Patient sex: F
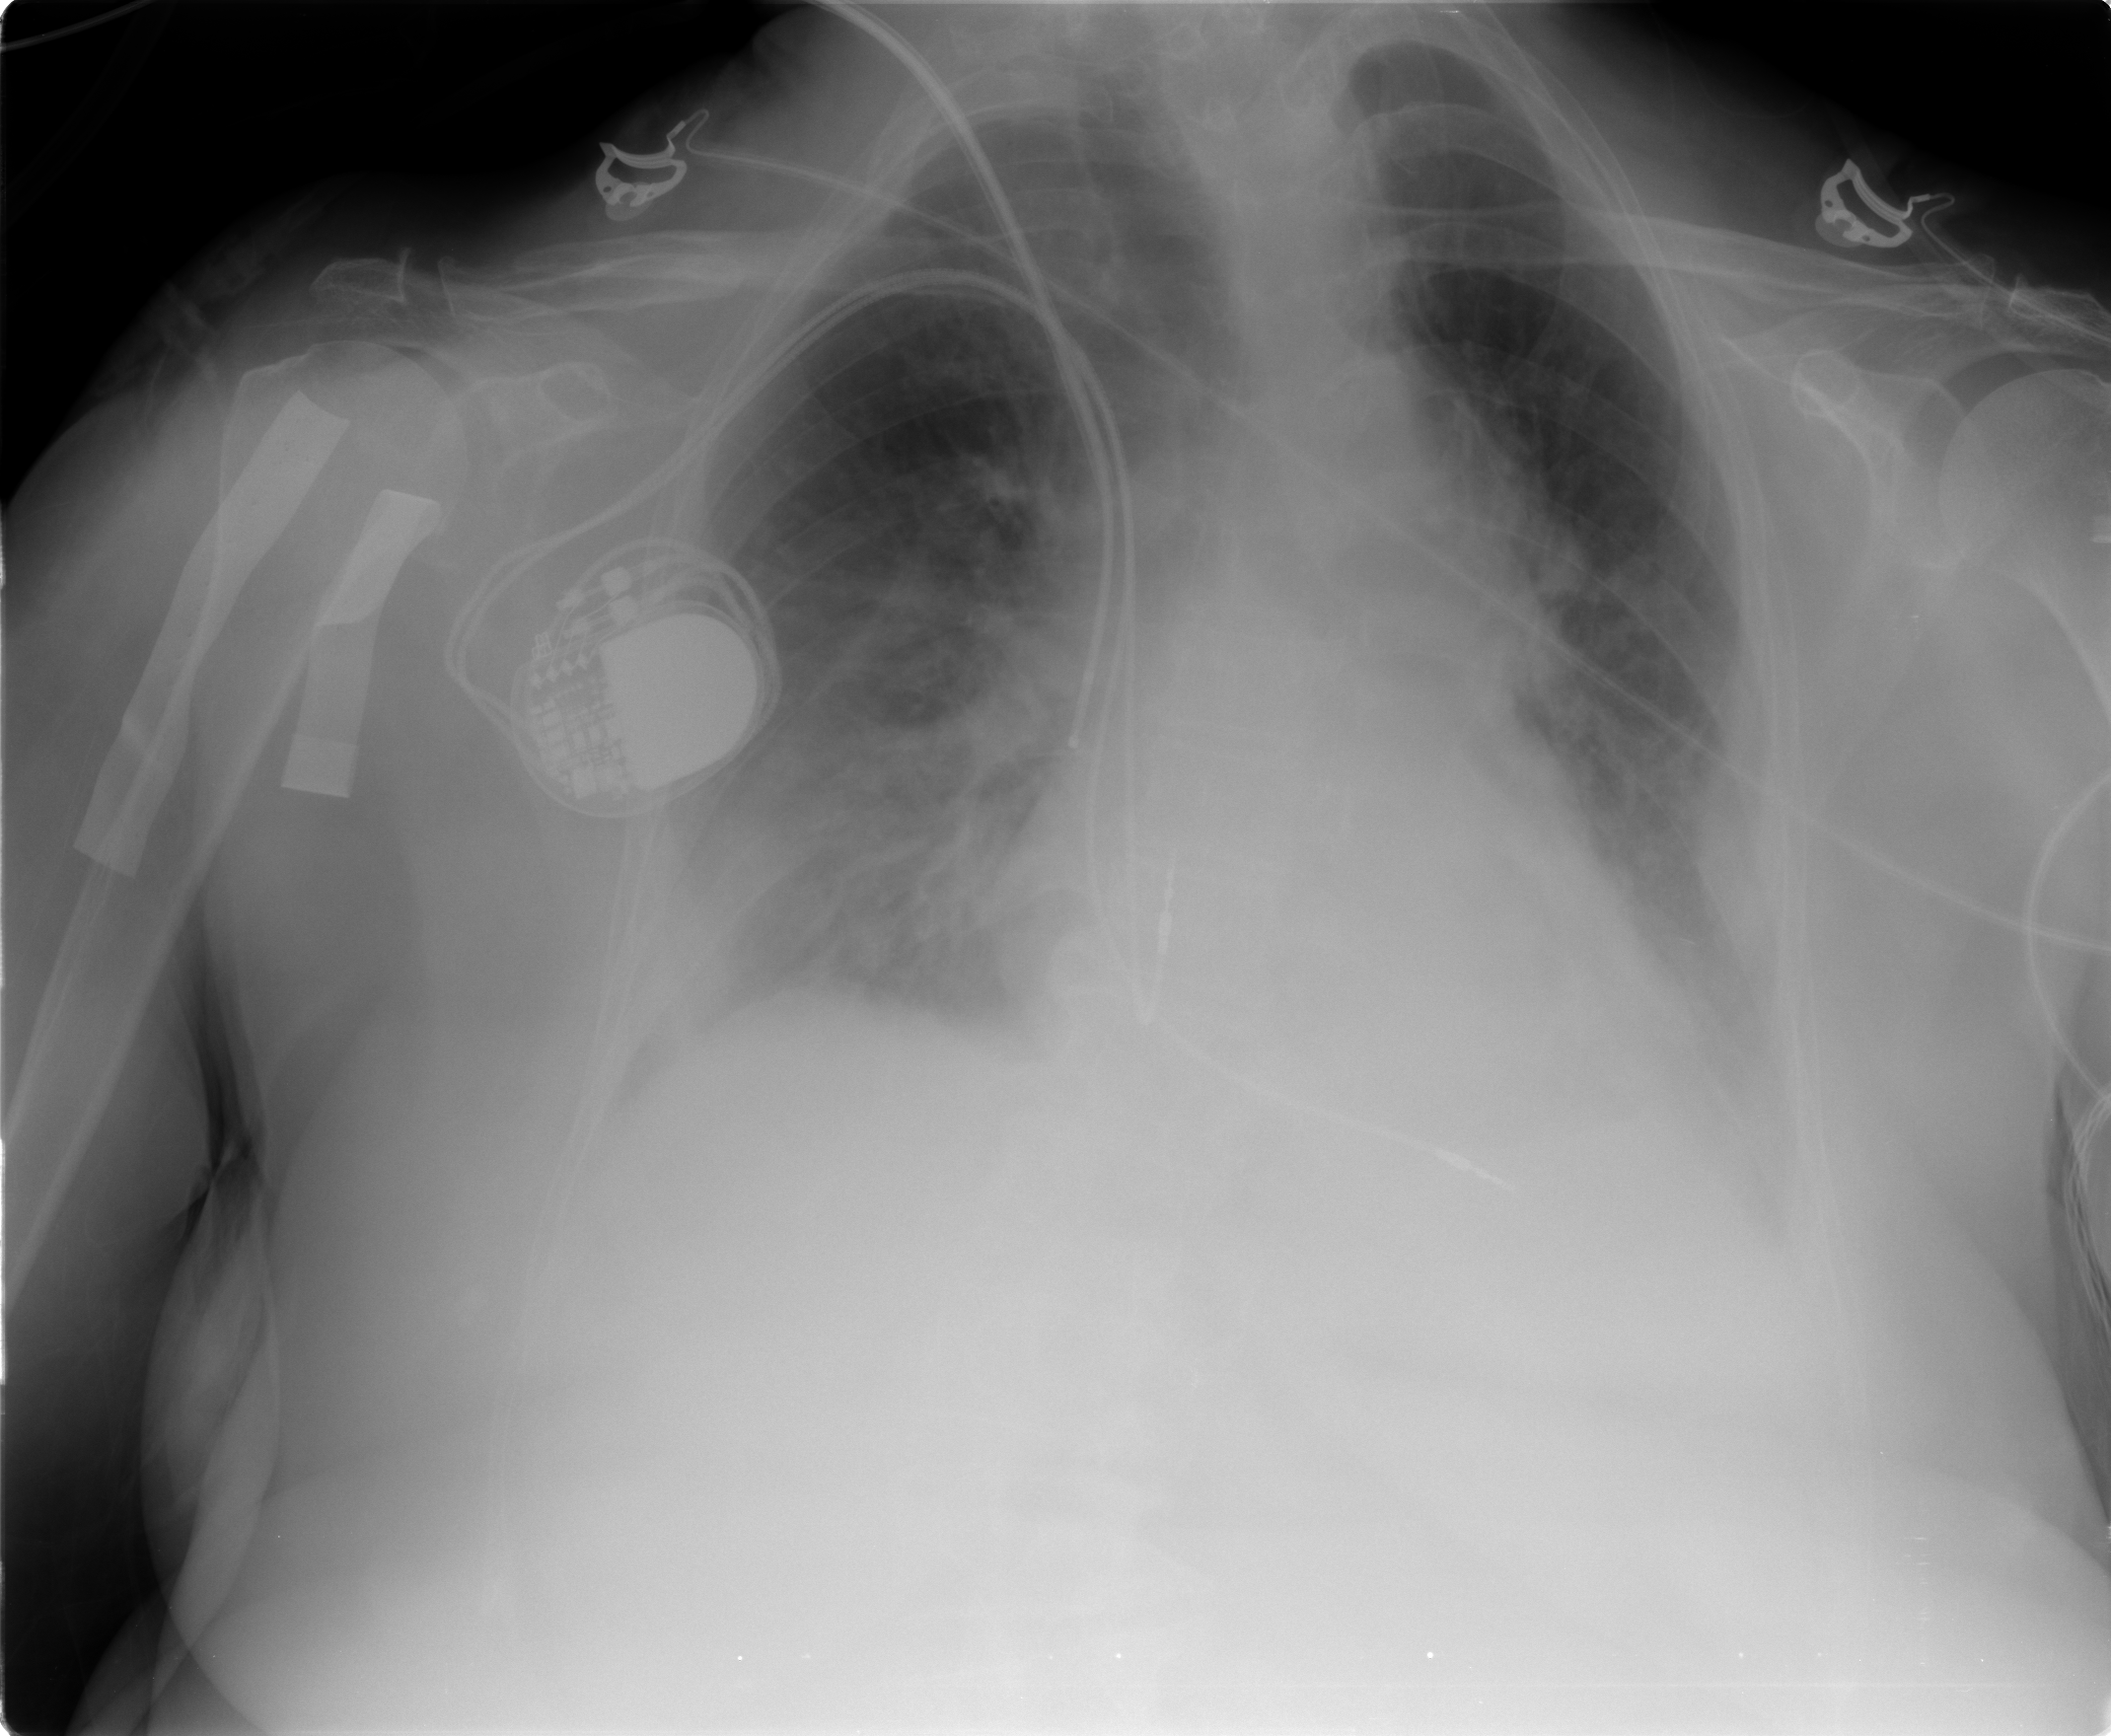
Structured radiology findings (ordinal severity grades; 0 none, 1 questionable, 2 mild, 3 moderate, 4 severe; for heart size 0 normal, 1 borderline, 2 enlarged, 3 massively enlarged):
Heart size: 0
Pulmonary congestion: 0
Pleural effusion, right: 2
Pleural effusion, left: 2
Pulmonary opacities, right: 2
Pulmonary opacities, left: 2
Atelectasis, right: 2
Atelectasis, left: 2